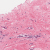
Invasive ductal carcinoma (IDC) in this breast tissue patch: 0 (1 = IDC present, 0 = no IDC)